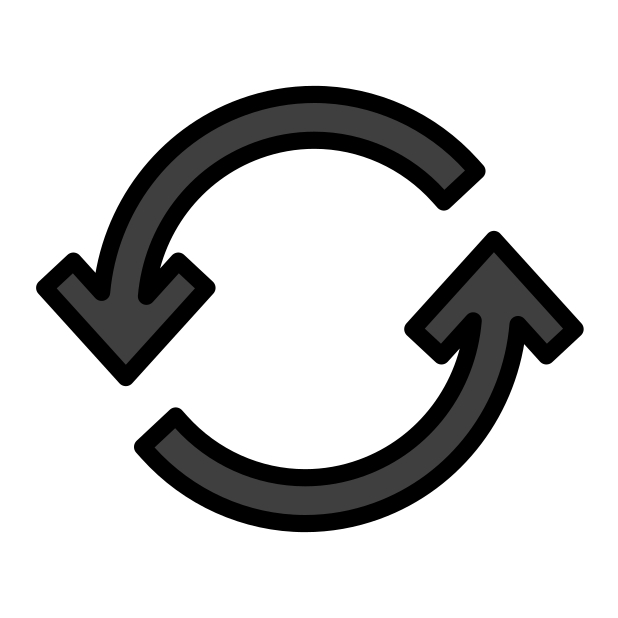
Emoji: 🔄
Name: anticlockwise downwards and upwards open circle arrows
Unicode: 0x1f504